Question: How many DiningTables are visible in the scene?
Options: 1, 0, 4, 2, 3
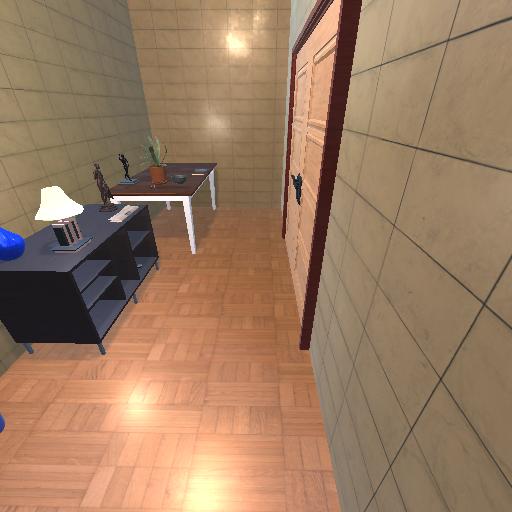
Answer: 1